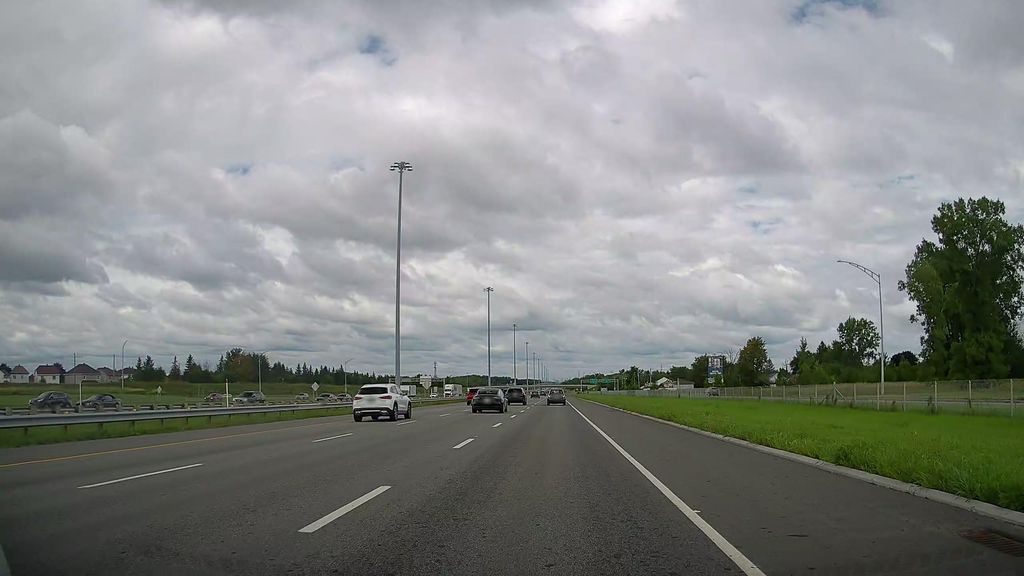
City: montreal